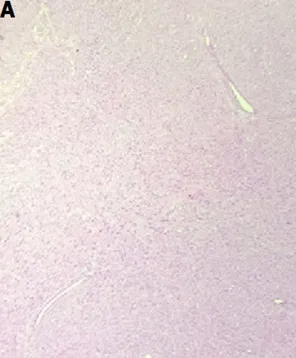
Microscopic examination showing hypercellular (antoni A) and hypocellular area (Antoni B) (haematoxylin and eosin stain, original magnification x100).
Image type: pathology (h&e)